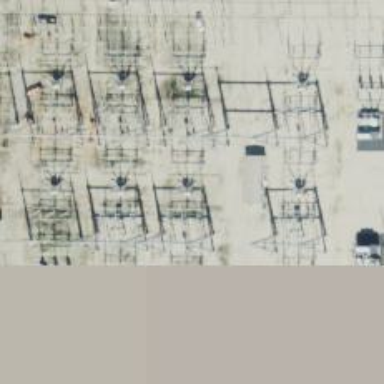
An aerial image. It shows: Switch for power supply.